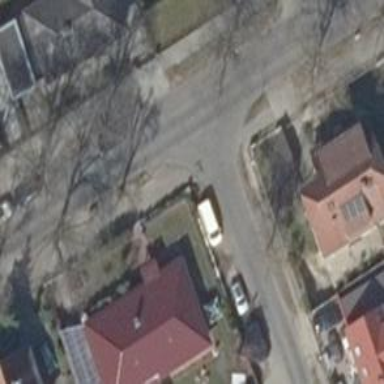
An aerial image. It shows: Footway.